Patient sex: M
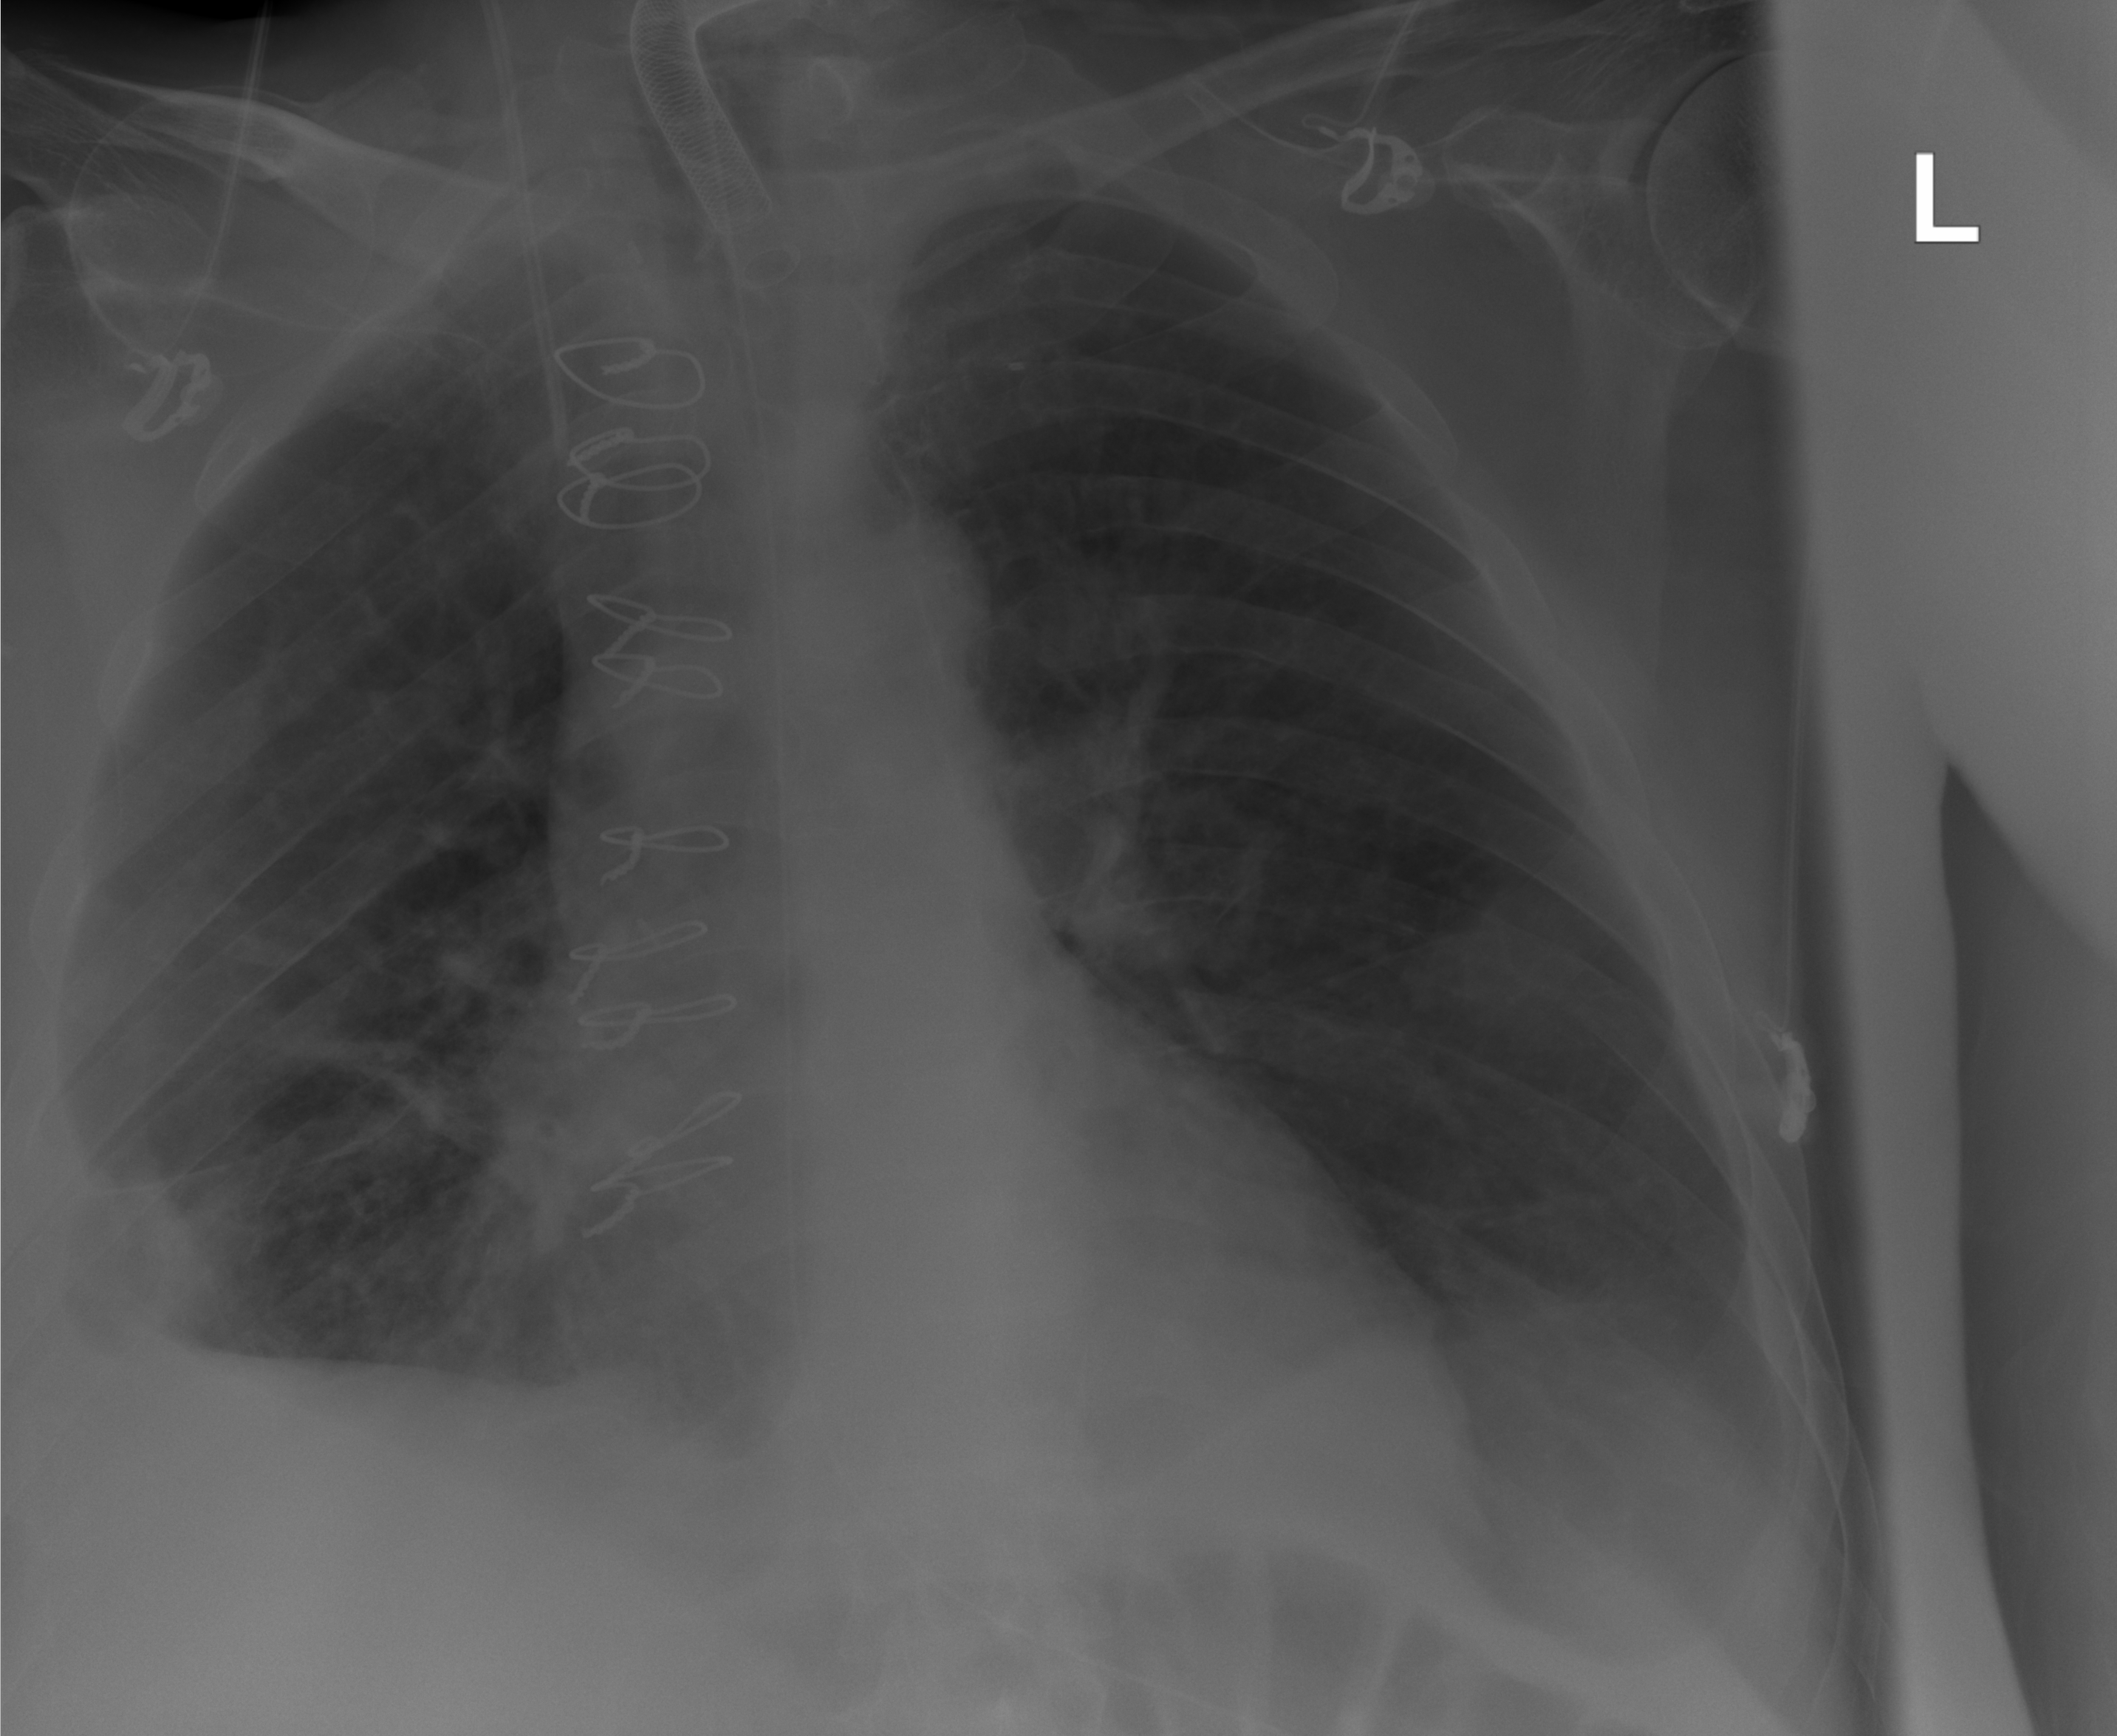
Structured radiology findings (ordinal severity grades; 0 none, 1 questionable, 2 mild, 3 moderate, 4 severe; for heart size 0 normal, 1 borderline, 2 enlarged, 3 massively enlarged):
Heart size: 1
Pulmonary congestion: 0
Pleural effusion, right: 2
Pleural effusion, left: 2
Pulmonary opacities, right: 2
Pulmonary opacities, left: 0
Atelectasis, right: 2
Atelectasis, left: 2